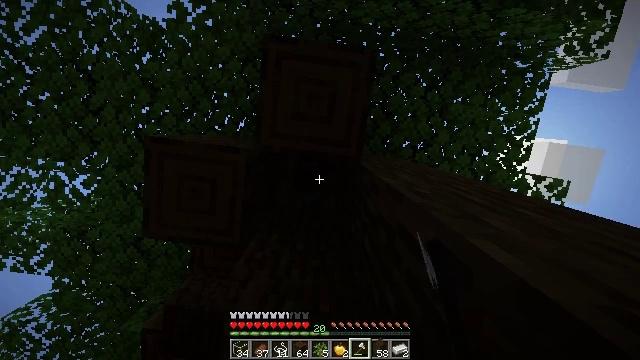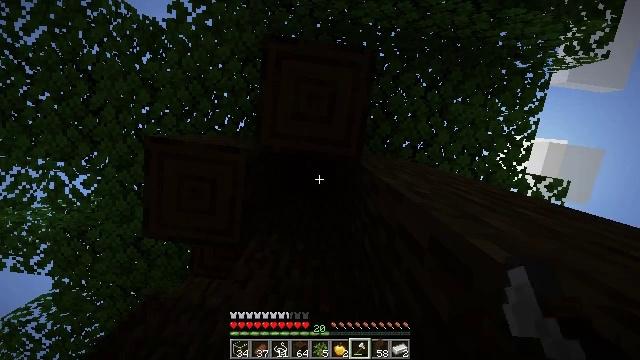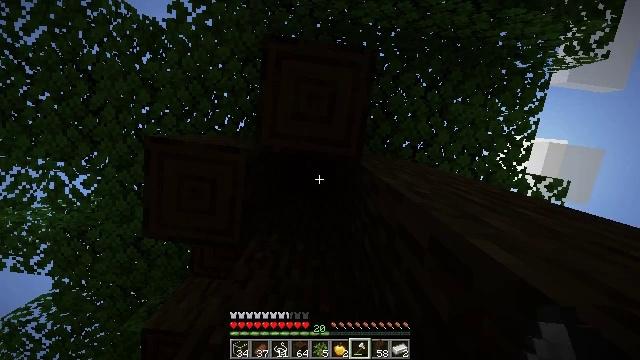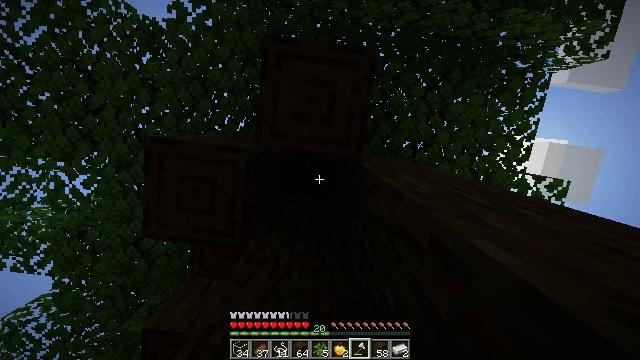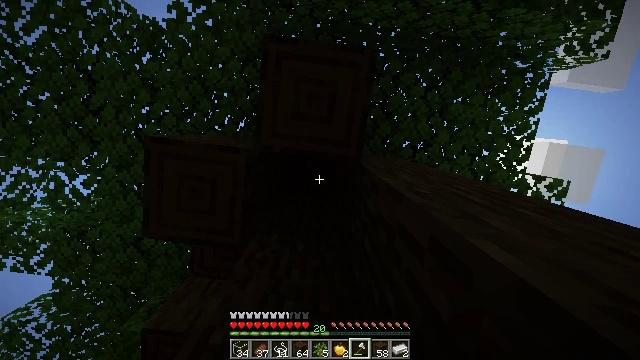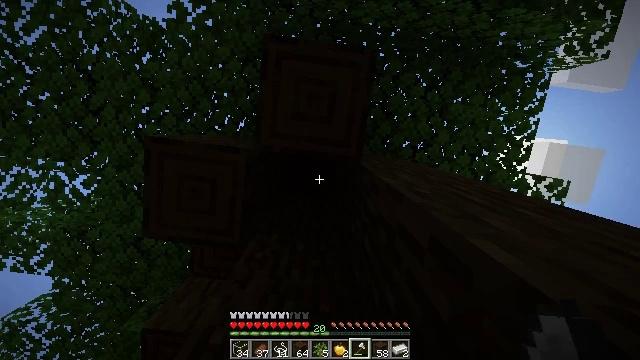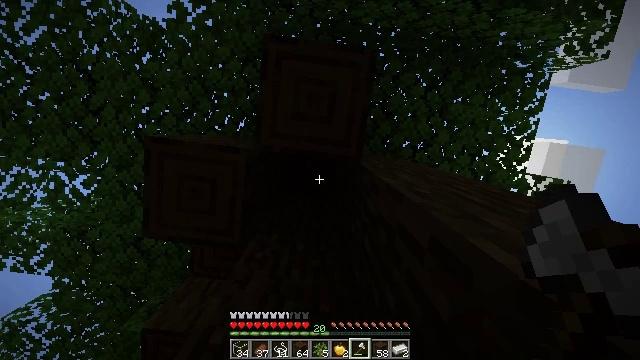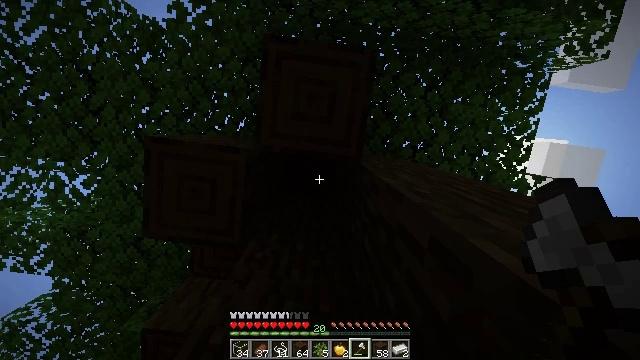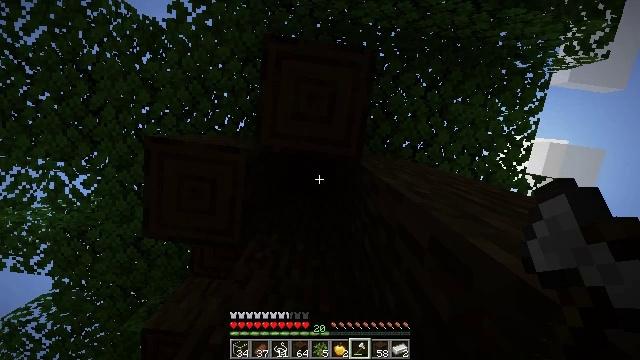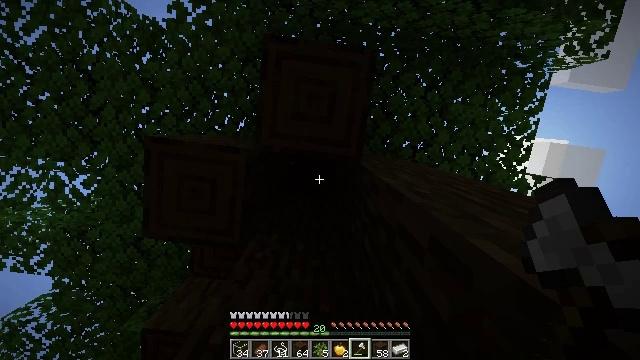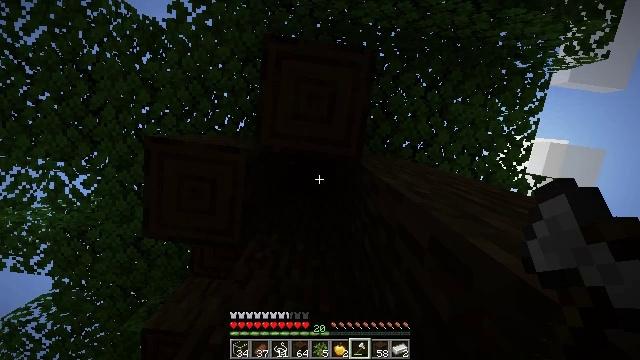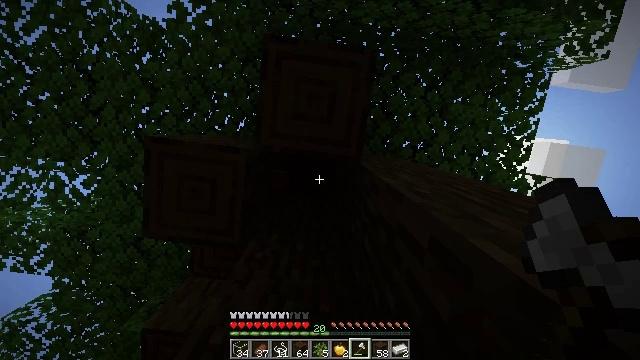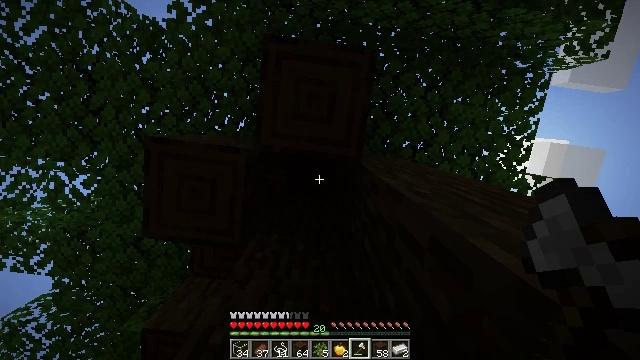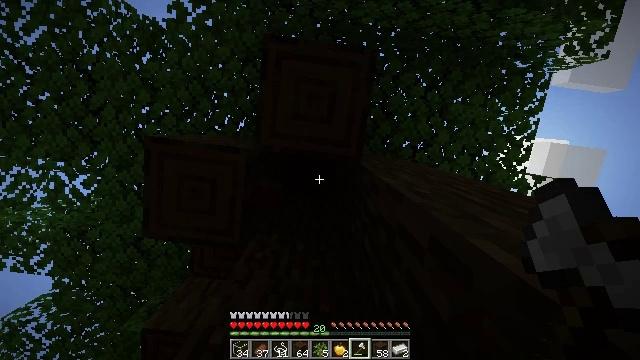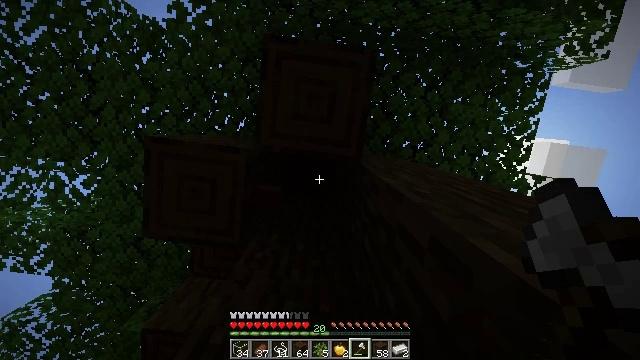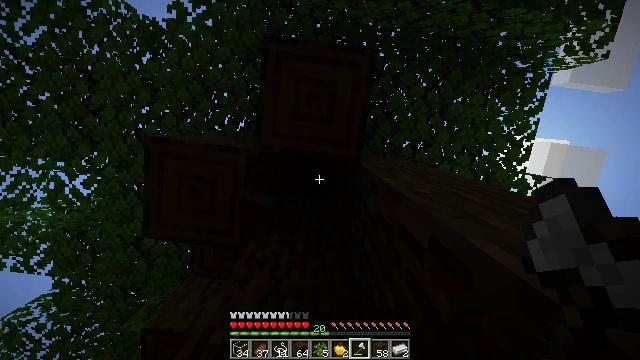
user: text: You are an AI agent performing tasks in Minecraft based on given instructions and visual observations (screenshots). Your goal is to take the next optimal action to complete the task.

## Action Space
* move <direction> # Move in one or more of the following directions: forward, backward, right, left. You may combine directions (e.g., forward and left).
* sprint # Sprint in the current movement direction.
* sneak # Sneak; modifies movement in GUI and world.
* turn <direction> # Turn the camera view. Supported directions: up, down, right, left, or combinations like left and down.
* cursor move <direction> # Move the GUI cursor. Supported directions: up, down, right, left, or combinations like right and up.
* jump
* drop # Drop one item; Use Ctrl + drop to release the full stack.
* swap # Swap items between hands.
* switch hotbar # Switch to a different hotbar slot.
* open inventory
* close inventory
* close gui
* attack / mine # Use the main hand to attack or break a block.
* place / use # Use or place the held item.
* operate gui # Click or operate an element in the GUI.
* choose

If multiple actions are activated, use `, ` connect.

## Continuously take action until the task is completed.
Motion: motion action
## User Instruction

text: Chop down the dark oak log.
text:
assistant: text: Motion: attack / mine
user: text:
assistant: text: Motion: attack / mine
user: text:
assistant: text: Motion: attack / mine
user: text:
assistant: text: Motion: attack / mine
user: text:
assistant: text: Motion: attack / mine
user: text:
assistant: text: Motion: attack / mine
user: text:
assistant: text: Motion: attack / mine
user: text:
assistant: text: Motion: attack / mine
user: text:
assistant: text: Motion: attack / mine
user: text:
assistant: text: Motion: attack / mine
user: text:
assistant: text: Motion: attack / mine
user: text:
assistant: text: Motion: attack / mine
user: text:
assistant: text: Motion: attack / mine
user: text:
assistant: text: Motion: attack / mine
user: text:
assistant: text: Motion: attack / mine
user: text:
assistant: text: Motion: attack / mine
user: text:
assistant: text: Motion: attack / mine
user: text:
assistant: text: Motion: attack / mine
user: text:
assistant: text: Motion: no_op
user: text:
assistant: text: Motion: no_op
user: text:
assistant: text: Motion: no_op
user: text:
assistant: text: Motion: no_op
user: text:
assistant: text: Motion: no_op
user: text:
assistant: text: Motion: no_op
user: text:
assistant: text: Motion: no_op
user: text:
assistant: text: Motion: no_op
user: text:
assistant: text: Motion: no_op
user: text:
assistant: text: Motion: no_op
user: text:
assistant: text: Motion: no_op
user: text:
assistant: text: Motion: no_op